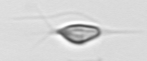
Label: Chrysochromulina